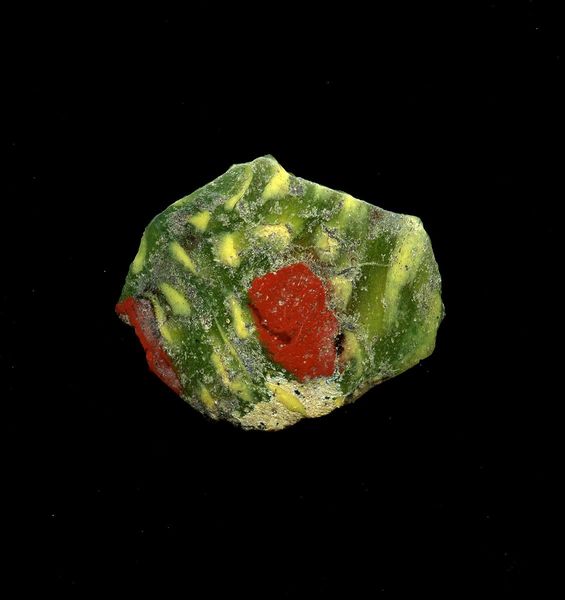
Titel: Fragment eines Gefäßes
Standort: Hamburg
Institution: Museum für Kunst und Gewerbe Hamburg
Schlagwörter: glas, antike, technik, fragment, kaiserzeit, aufbewahrung, blumenornamente, schankgeschirr, gefäß, behälter, frühe kaiserzeit, prinzipat, römische, millefiori, mittlere, späte